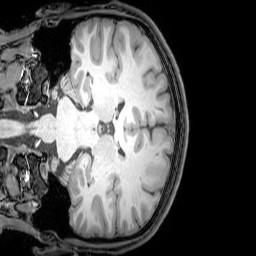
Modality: T1w
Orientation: coronal
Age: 24
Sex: male
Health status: healthy
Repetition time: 0.081 s
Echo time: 0.037 s